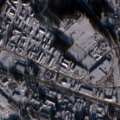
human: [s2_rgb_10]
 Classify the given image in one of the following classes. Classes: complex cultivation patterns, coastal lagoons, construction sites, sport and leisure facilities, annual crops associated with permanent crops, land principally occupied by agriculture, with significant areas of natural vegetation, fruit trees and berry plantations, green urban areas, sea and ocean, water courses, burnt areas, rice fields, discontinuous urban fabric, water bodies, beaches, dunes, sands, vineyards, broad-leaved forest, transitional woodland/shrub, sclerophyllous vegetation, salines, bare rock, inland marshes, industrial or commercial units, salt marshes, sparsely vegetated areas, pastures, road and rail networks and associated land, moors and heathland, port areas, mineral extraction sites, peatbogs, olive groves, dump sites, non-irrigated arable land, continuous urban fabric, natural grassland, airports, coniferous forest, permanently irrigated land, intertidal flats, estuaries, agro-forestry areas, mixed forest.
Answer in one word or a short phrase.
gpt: discontinuous urban fabric, industrial or commercial units, land principally occupied by agriculture, with significant areas of natural vegetation